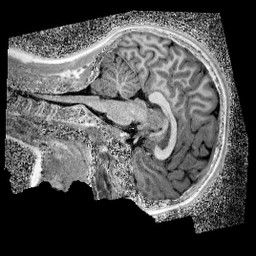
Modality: UNIT1_denoised
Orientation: sagittal
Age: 12
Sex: male
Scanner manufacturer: siemens
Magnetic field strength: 3 T
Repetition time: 4 s
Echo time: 0.00299 s